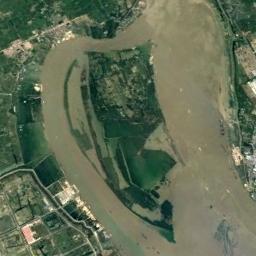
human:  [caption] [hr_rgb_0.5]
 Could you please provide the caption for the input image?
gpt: There are many trees on the island .

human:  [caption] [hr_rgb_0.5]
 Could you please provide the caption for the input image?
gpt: The shape of the island is strange .

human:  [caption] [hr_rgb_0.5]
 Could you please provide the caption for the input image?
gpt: The central island have some farmland and the color of the river is yellow .

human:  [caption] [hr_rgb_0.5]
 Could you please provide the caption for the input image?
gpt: An irregular island surrounded by turquoise waters between the two banks  The island is a green and yellow-brown field .

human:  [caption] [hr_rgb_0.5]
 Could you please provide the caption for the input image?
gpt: There are some green farmlands on the island in a river .